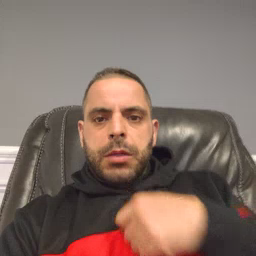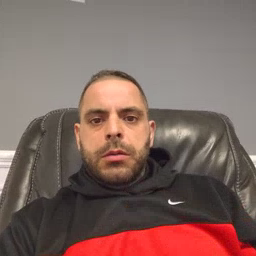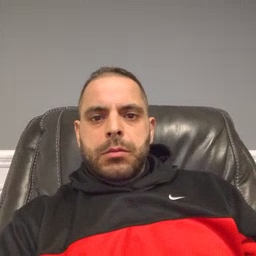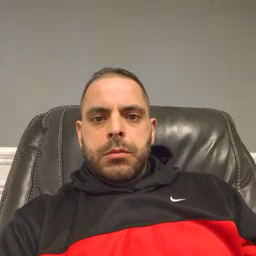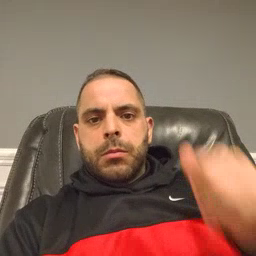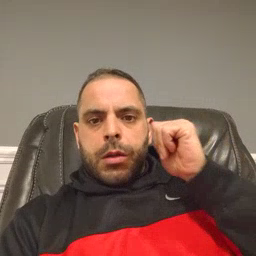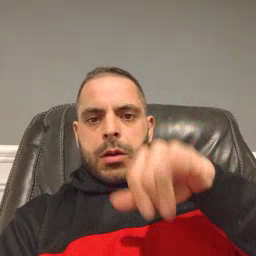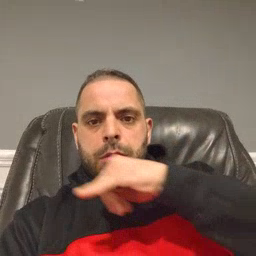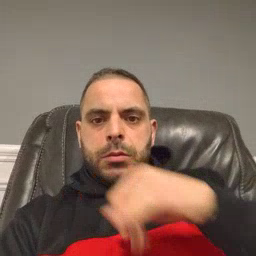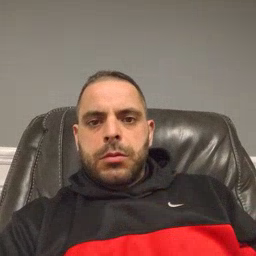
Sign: backyard